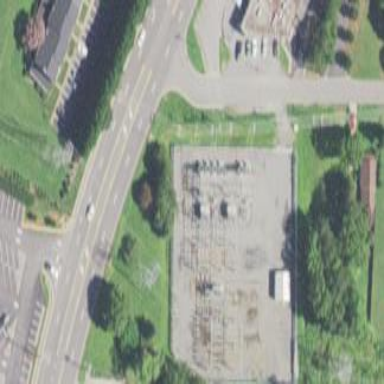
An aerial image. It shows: Distribution level power substation enclosed by fence.